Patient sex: M
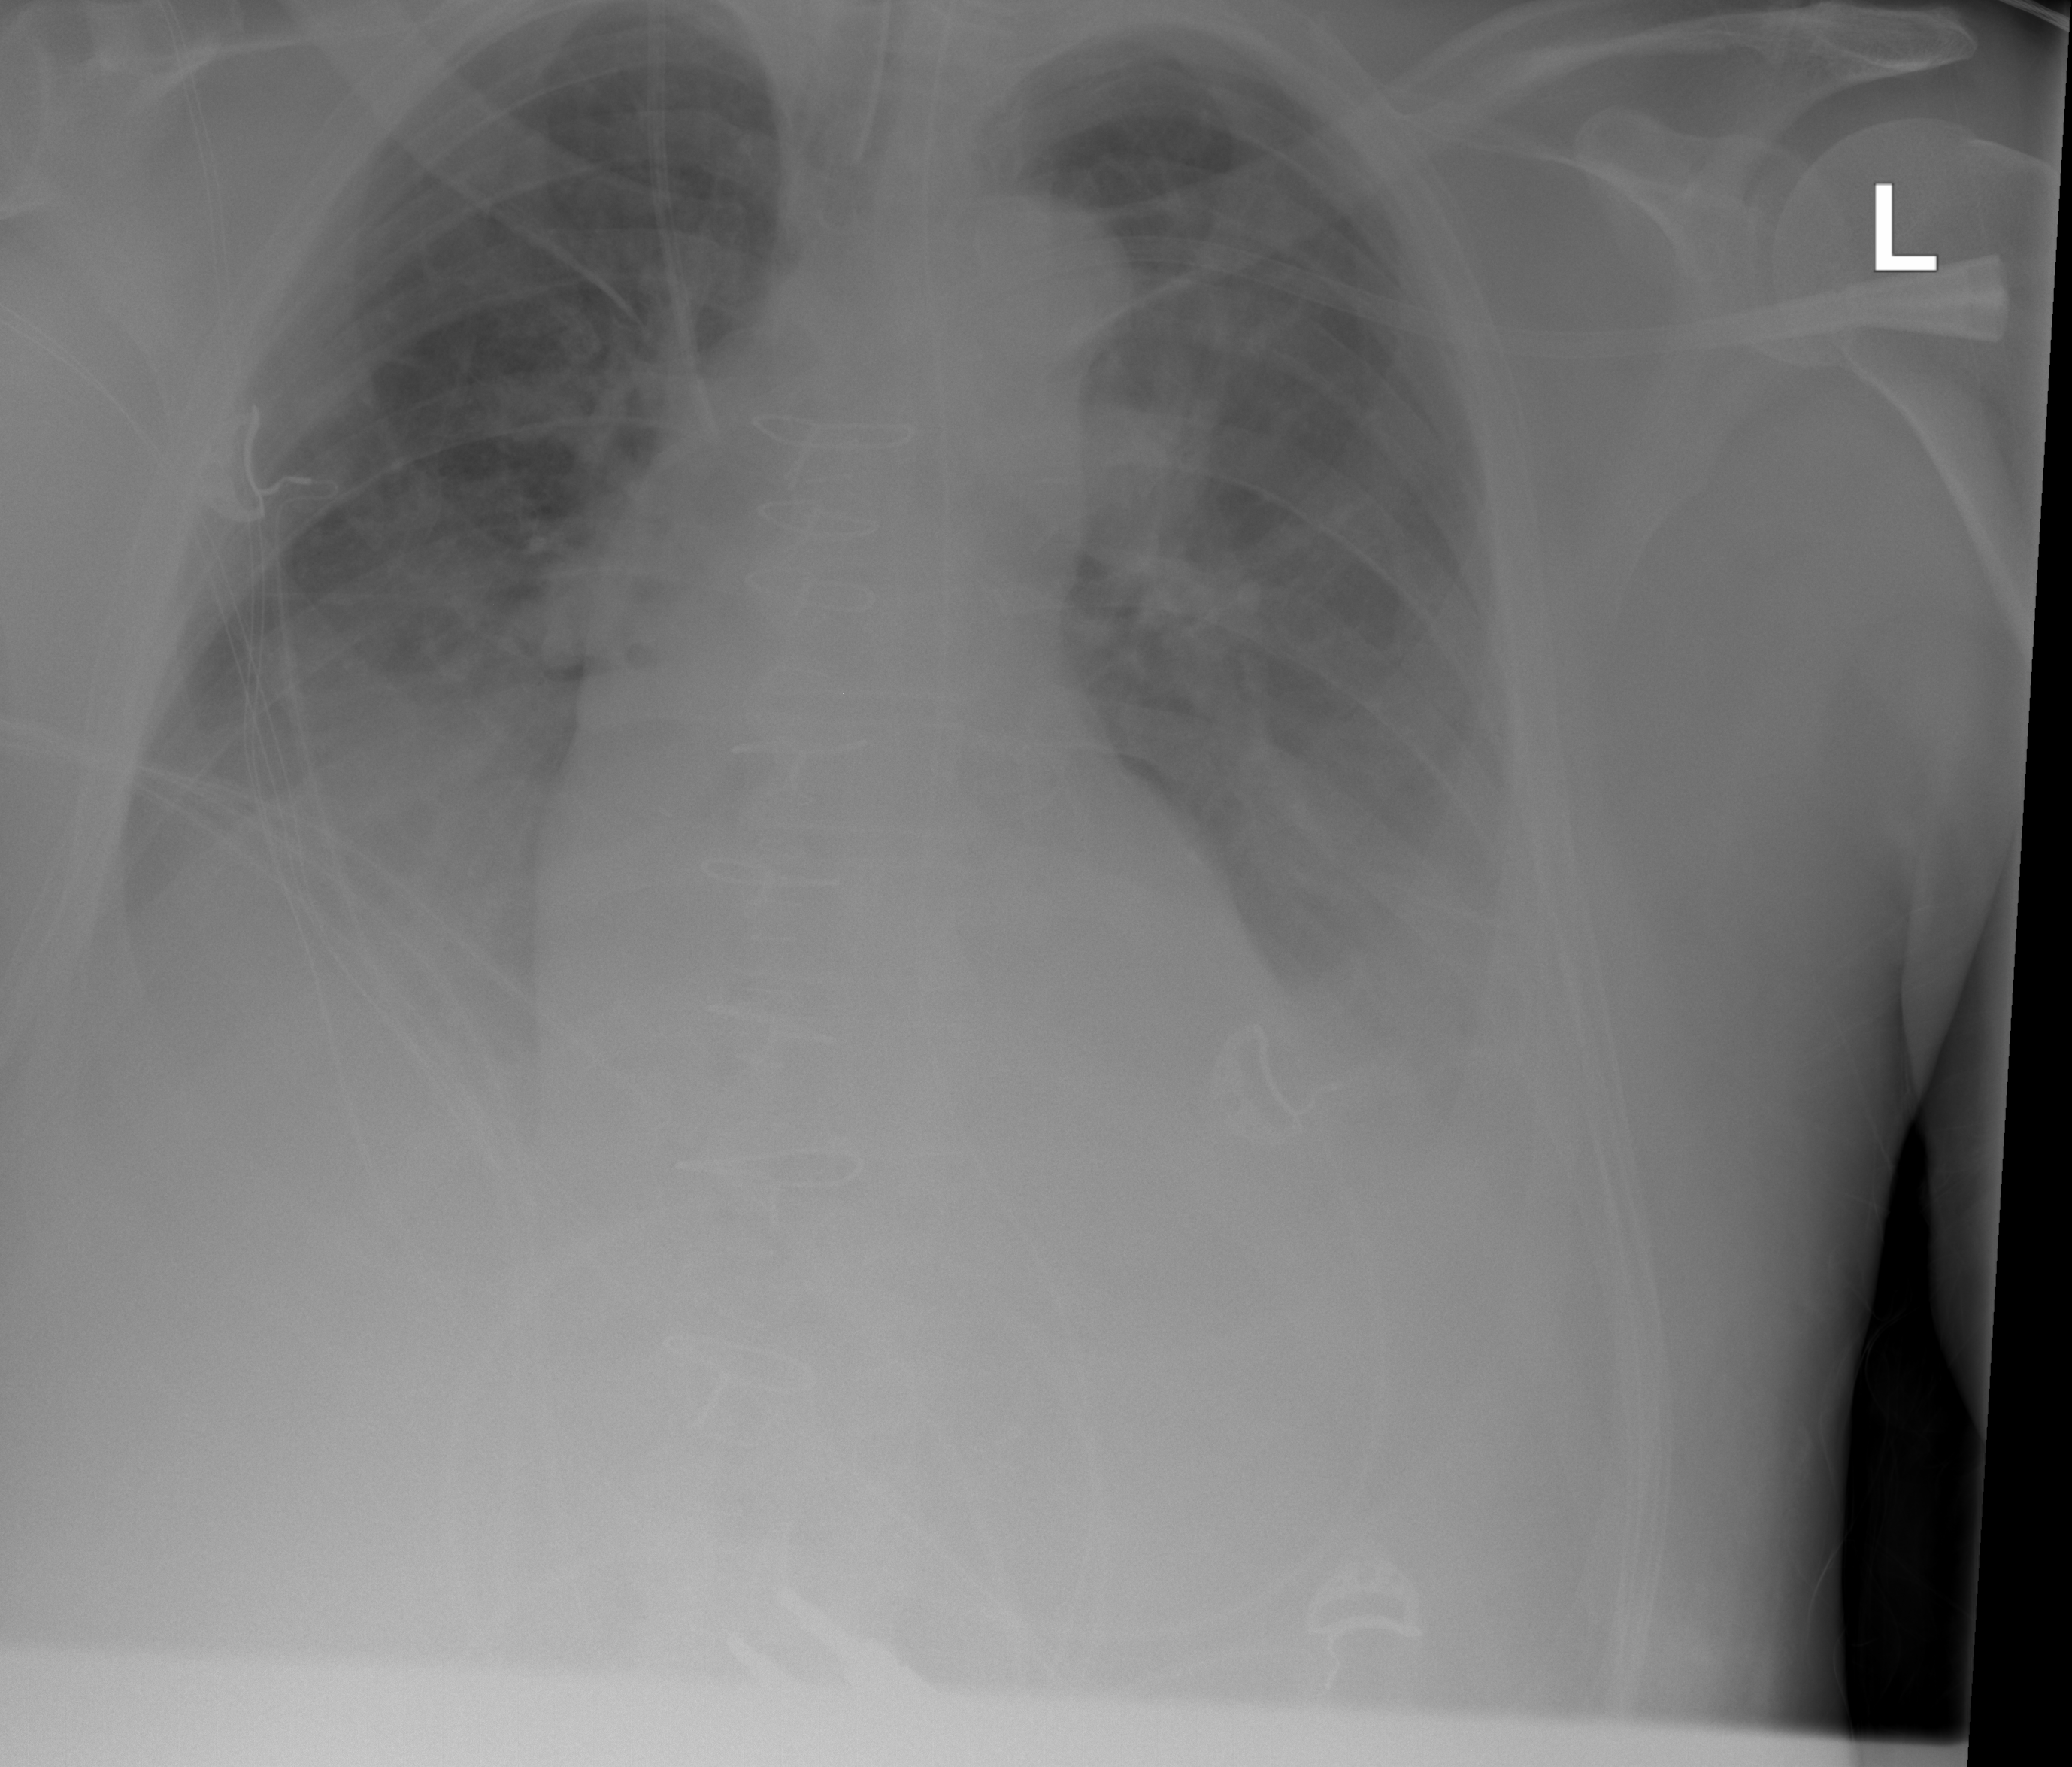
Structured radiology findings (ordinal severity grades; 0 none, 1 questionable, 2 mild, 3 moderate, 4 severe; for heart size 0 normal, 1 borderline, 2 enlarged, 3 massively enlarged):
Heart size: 0
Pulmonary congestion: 2
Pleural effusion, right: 3
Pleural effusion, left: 3
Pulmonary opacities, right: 2
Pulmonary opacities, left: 2
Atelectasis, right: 2
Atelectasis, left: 2